Aerial crown-view tile of a tropical tree (Barro Colorado Island, Panama), acquired 20250217:
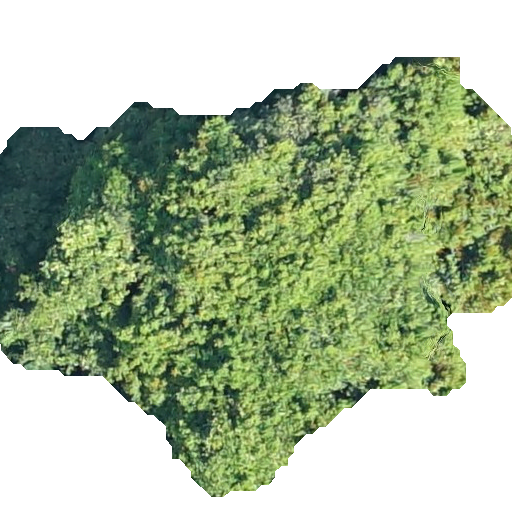
Species: Protium stevensonii
GBIF accepted scientific name: Tetragastris panamensis
Crown area: 238.606 m²